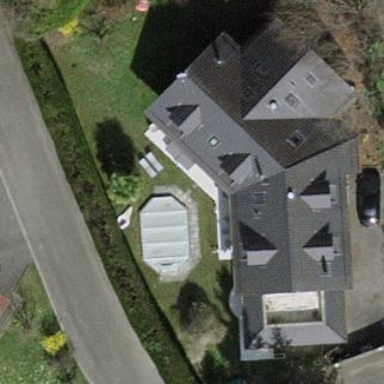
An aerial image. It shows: Garden enclosed by fence.